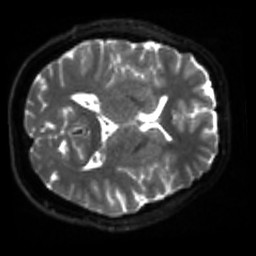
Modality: sbref
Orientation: axial
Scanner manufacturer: siemens
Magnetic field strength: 3 T
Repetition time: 4 s
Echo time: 0.0594 s